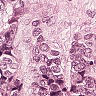
Metastatic tissue present: yes